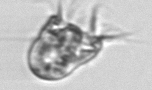
Label: Ciliophora